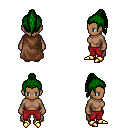
a pixel art fantasy rpg character, female body template, human, dark skin, brown cape, red pants, green long topknot hairstyle, gold boots, four views (front, back, left, right), 2x2 character sprite sheet, small pixel art, hard edges, no anti-aliasing